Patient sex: M
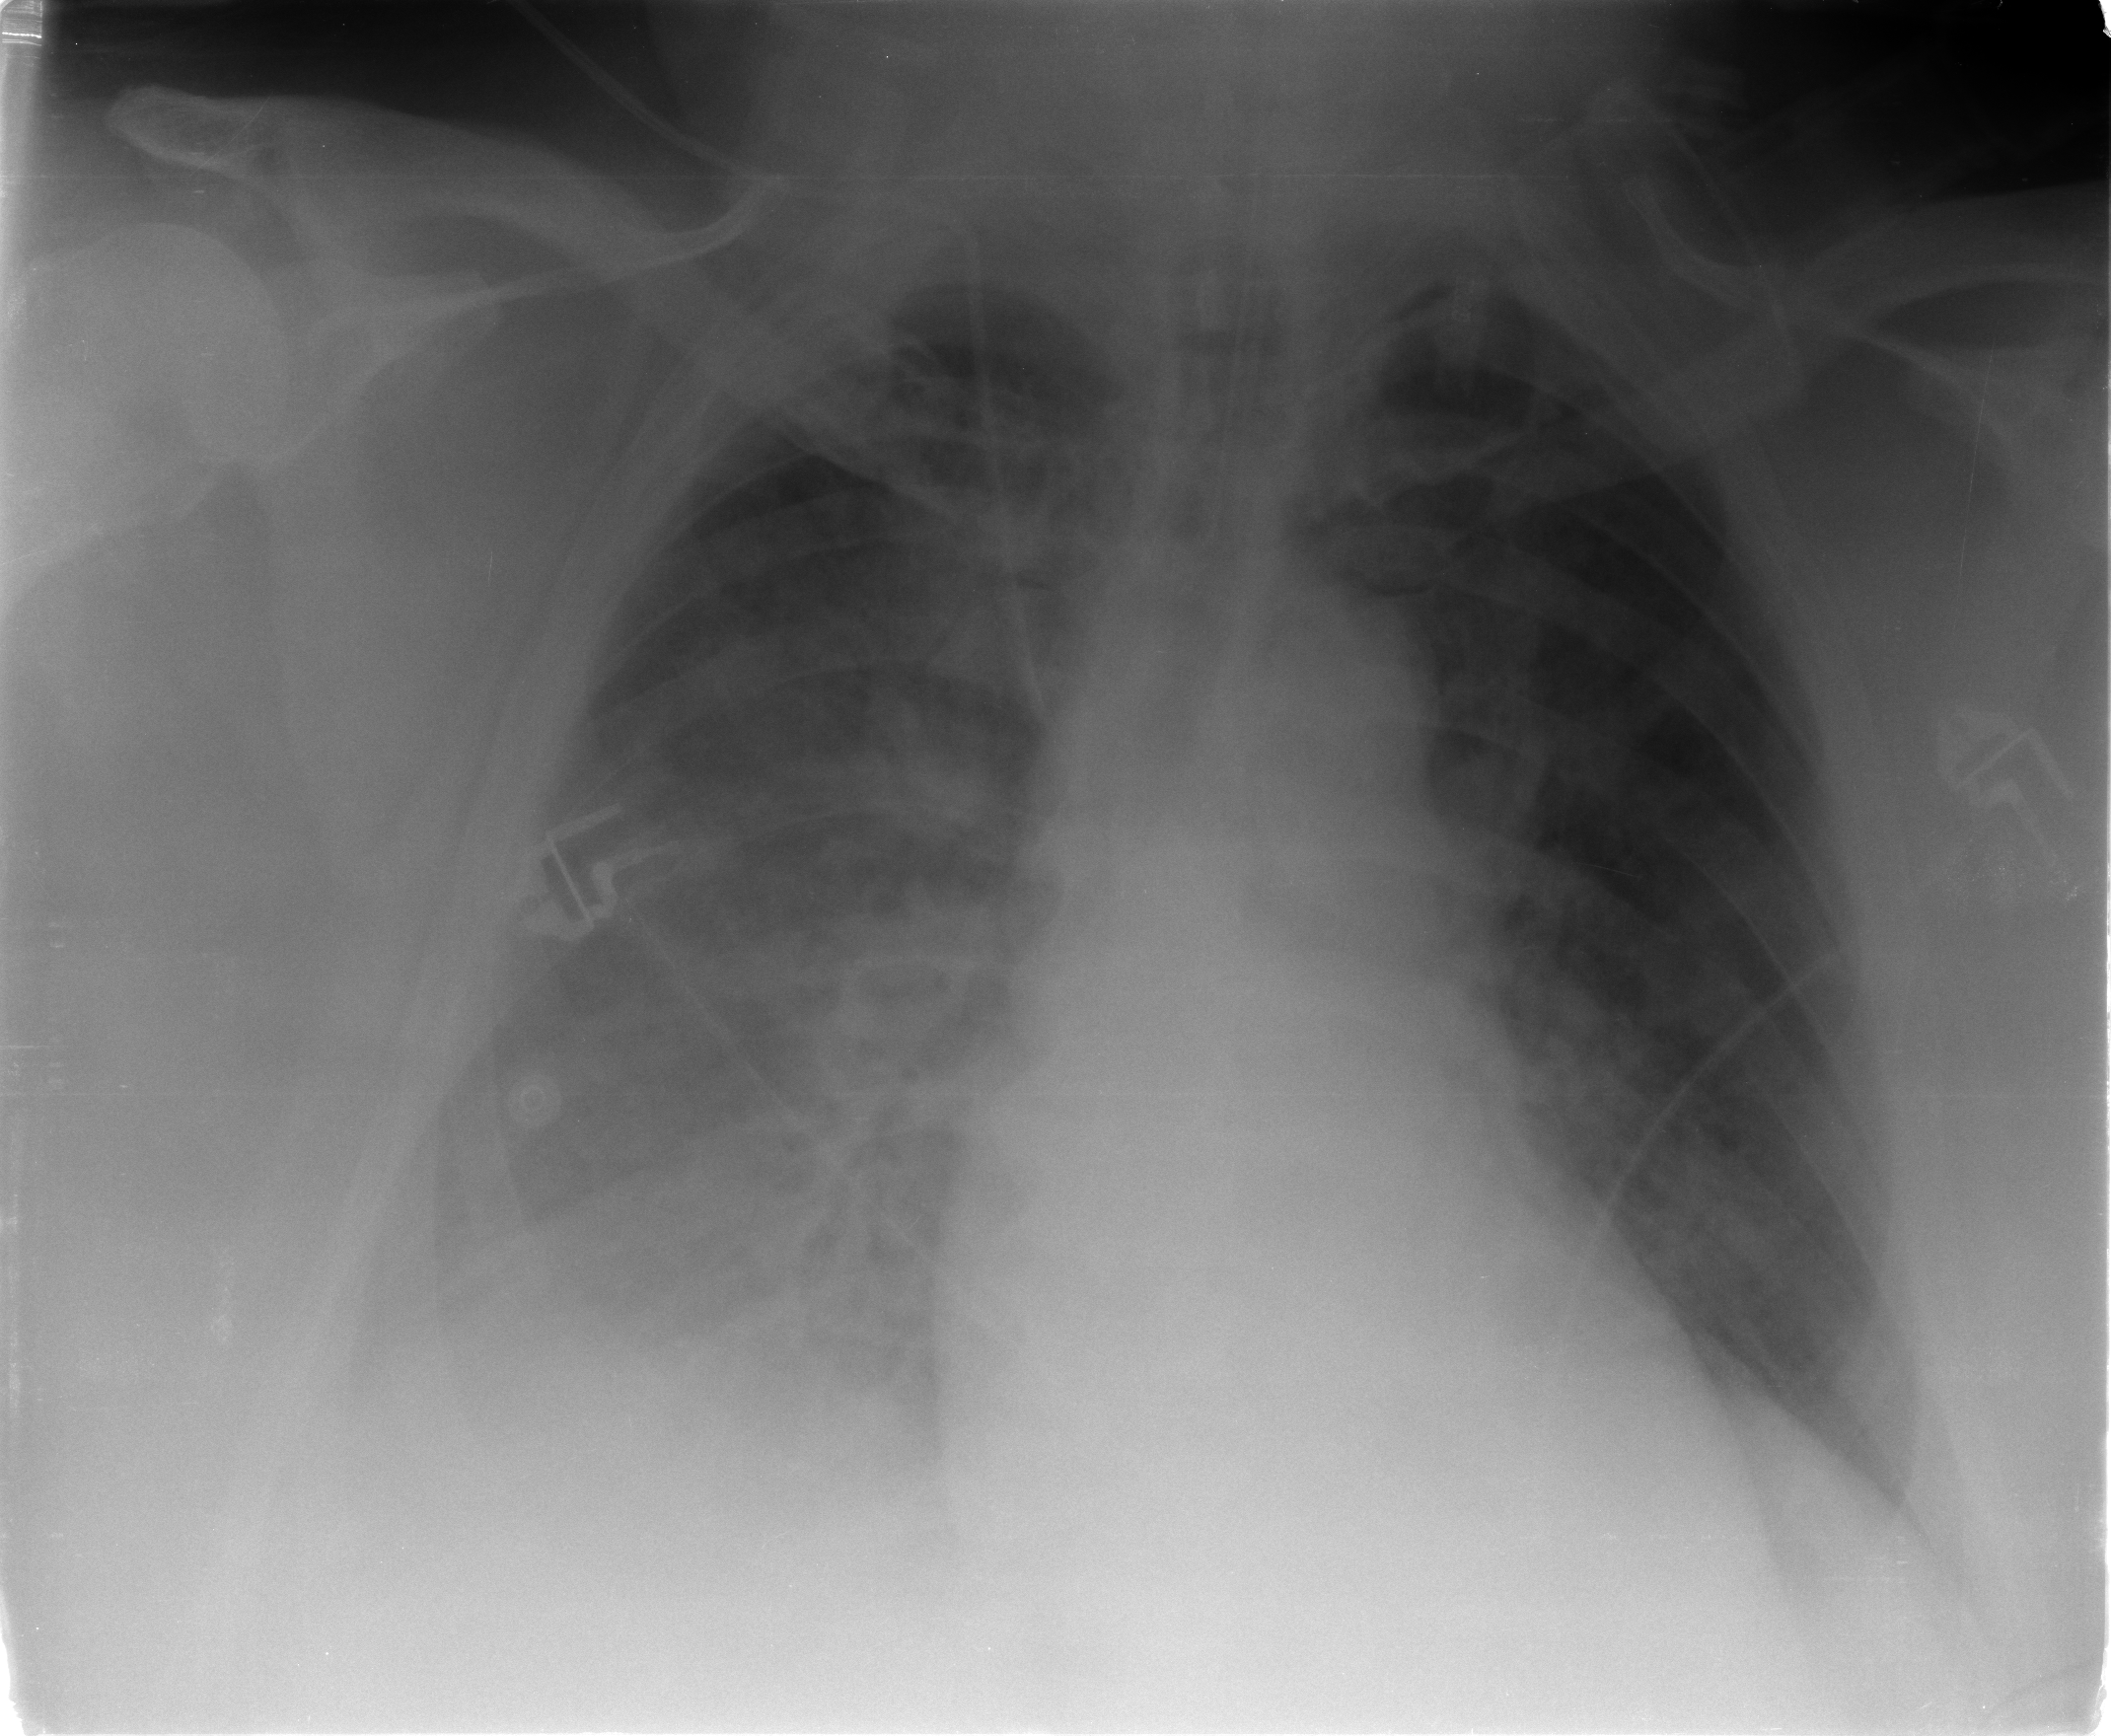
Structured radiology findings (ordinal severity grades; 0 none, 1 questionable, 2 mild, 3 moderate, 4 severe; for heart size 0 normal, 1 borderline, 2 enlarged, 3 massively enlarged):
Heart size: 0
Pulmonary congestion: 2
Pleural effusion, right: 2
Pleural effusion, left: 1
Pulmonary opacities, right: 2
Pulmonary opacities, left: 0
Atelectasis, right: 2
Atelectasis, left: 2